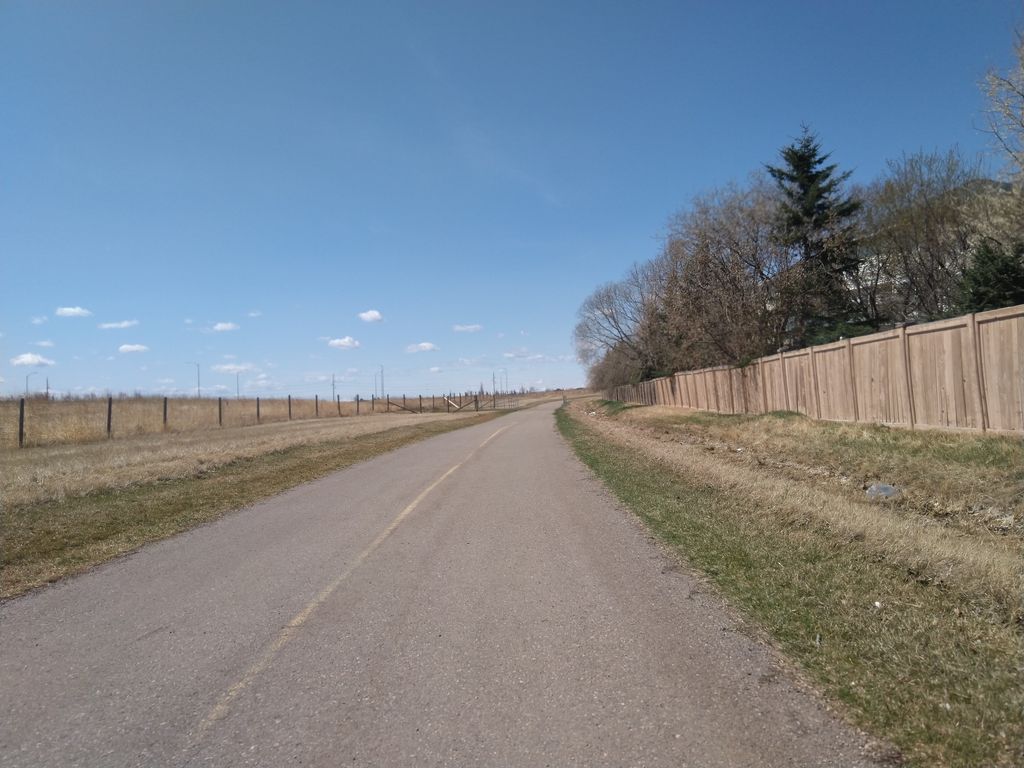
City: calgary